Question: I want to make two point graphs that have one color per variable.

This is what I have so far.
How can I change the colors of upper points?
Here is the code I'm using:
'''
ggplot(data=mydata3, aes(x = A, y = B, fill = B)) +
geom_point(stat = "identity", aes(color = B))+
theme(plot.title = element_text( face = "bold", hjust = 0.5, size = 20, color = "black")) +
geom_text(aes(label = B), size = 5, hjust = 0.5, vjust = 3, position = "stack") +
geom_point(data=mydata2, aes(x= A, y = B, fill = weongyeog.sueob.bangsig))+
geom_point(stat = "identity", aes(color = A))+
geom_text(aes(label = B), size = 5, hjust = 0.5, vjust = 3, position = "stack")
'''
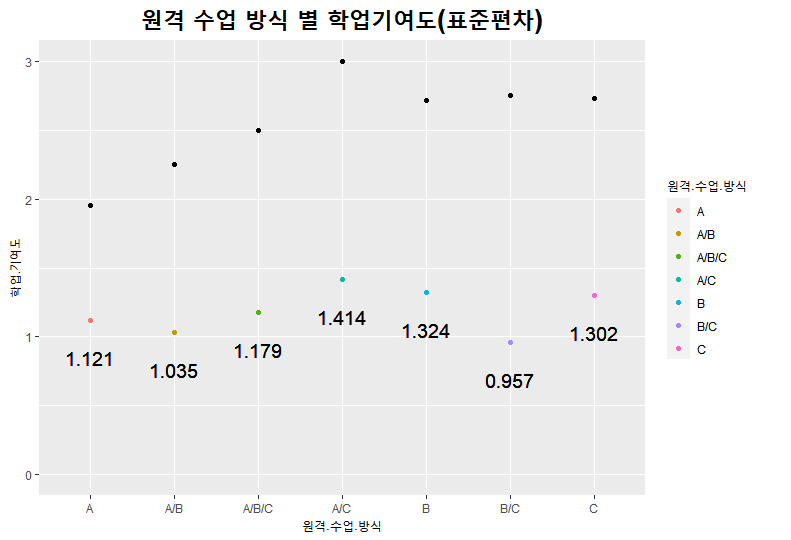
Answer: It's why stefan said, but I thought I'd put an answer so that other people will know where to look.
The problem is that you're using 'fill' instead of 'color' or 'colour' on the 'geom_point()' for the upper points. Therefore:
'''
ggplot(data=mydata3, aes(x = A, y = B, fill = B)) +
geom_point(stat = "identity", aes(color = B))+
theme(plot.title = element_text( face = "bold", hjust = 0.5, size = 20, color = "black")) +
geom_text(aes(label = B), size = 5, hjust = 0.5, vjust = 3, position = "stack") +
geom_point(data=mydata2, aes(x= A, y = B, color = weongyeog.sueob.bangsig))+
geom_point(stat = "identity", aes(color = A))+
geom_text(aes(label = B), size = 5, hjust = 0.5, vjust = 3, position = "stack")
'''